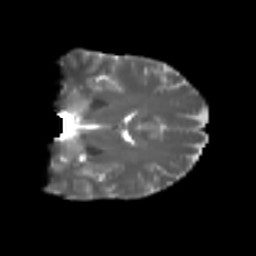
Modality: T2w
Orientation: coronal
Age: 28
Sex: female
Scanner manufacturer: ge
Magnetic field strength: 3 T
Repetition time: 7.8 s
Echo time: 0.0606 s